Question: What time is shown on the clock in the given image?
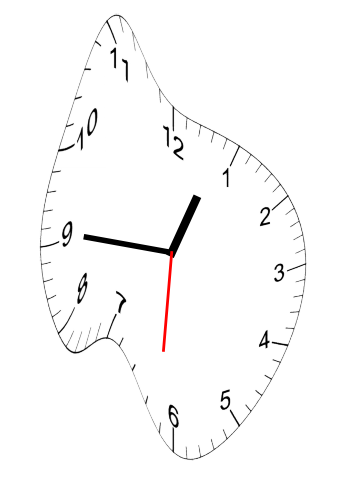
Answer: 12:45:31